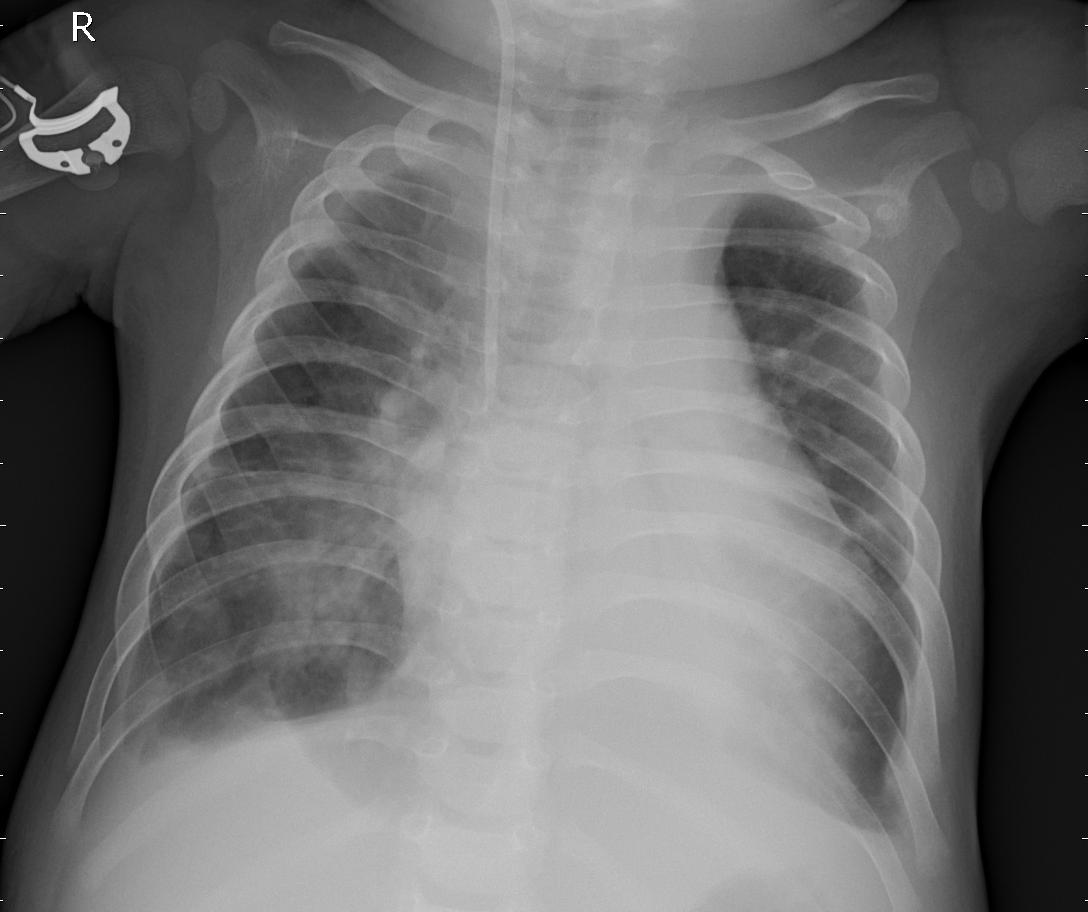
Diagnosis: PNEUMONIA